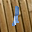
Label: 1